Interaction volume radius: 10 \u00c5
Interaction volume height: 45 \u00c5
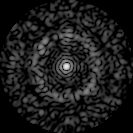
Disorder parameter: 0.8177